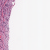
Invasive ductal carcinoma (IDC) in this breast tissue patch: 1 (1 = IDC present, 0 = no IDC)